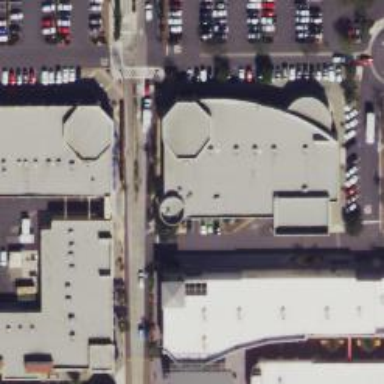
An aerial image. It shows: Commercial building.